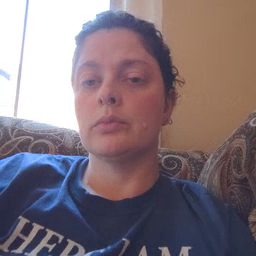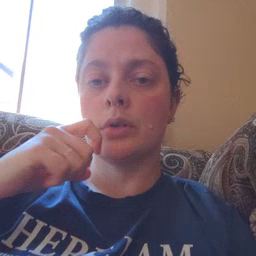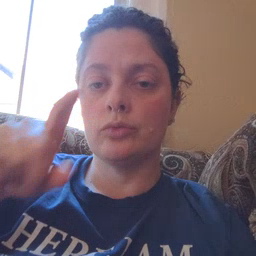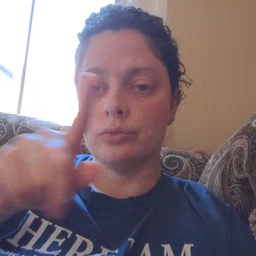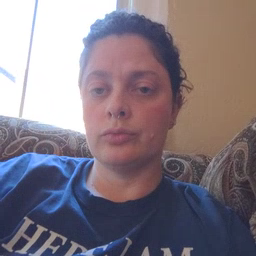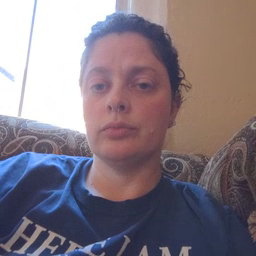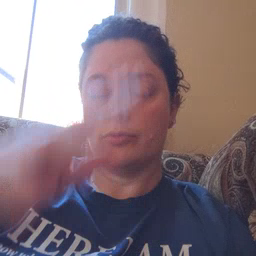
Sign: dryer